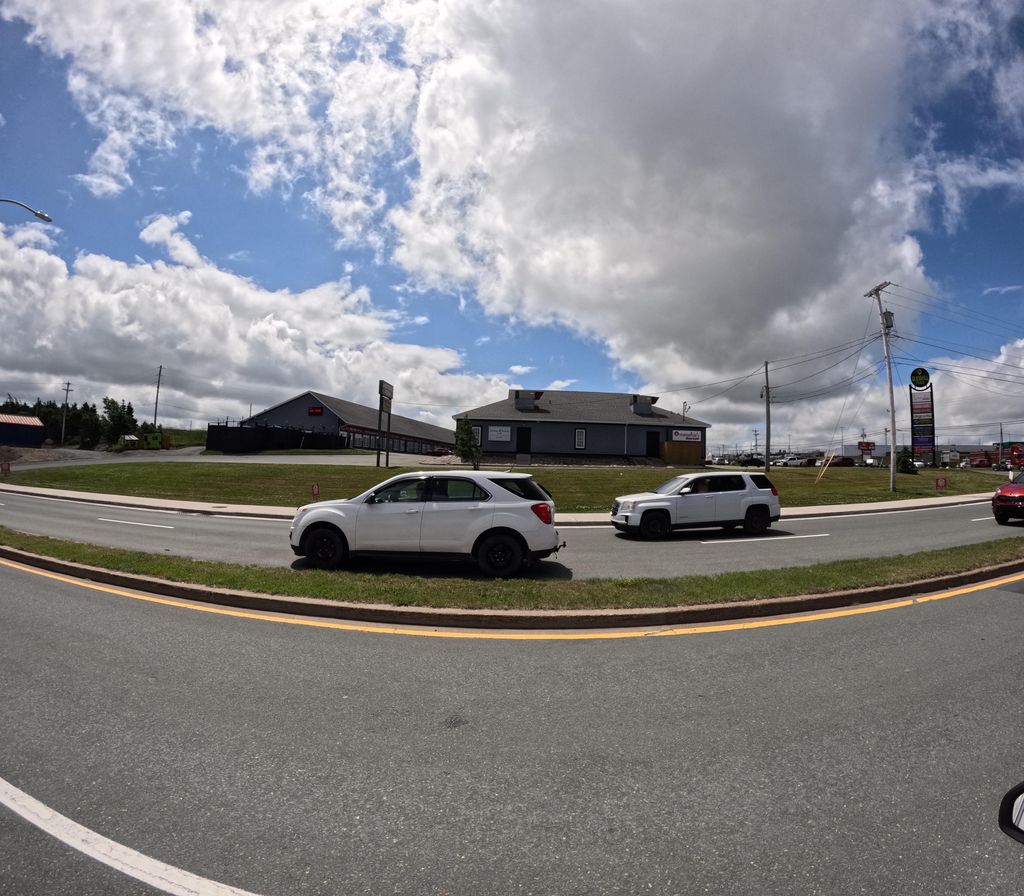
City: st_johns